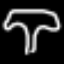
Label: mushroom